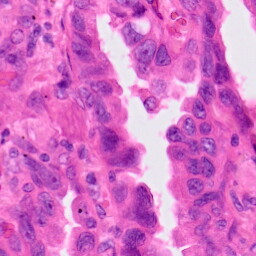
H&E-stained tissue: Lung